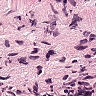
Metastatic tissue present: no